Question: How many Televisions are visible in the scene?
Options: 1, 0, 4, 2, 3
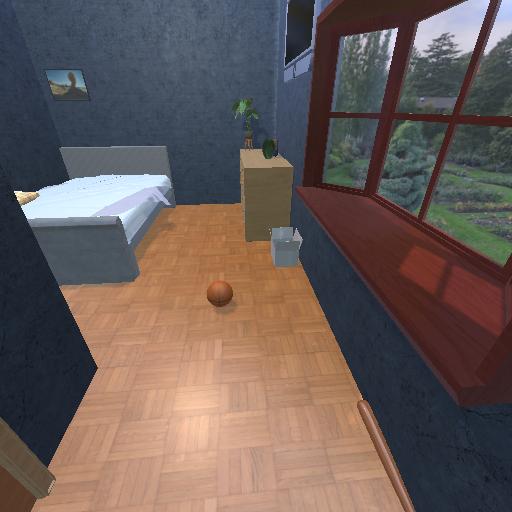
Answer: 1